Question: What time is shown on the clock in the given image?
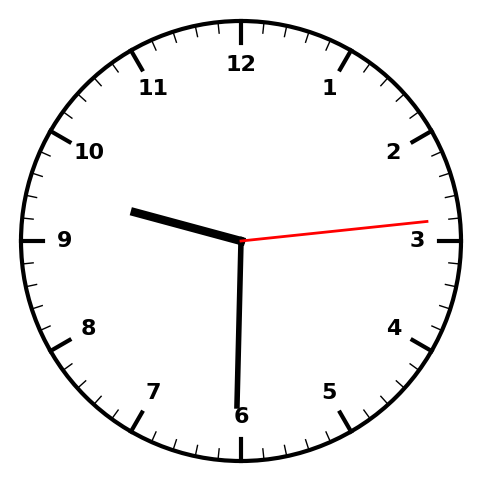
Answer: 09:30:14